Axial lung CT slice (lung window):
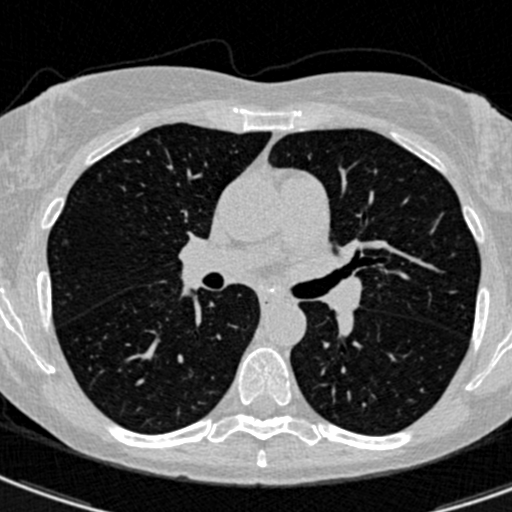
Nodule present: no